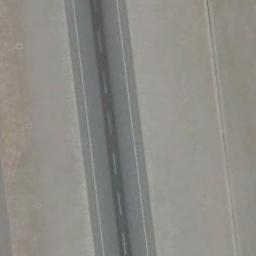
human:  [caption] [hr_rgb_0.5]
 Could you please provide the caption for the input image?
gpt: There is space next to the runway .

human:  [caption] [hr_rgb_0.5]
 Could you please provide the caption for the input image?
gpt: The runway is on the bare land .

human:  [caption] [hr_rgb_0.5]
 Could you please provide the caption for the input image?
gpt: There is a concrete floor next to the two crossing runways with white short-line signs on the runways .

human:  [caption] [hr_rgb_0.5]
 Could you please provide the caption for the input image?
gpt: The runway goes through the open area .

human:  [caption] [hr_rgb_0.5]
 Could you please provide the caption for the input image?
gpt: There are empty land beside the runway .